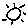
Label: sun